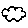
Label: cloud